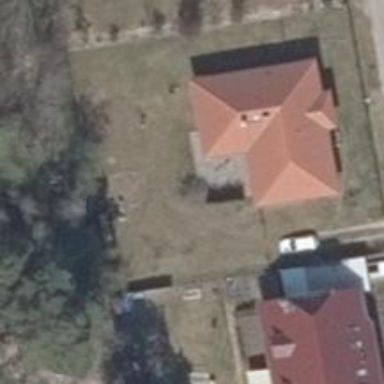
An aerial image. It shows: Detached building.